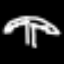
Label: palm tree